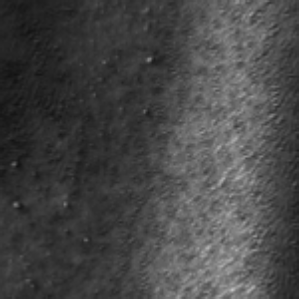
Label: frost